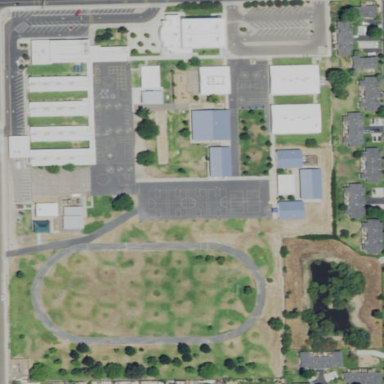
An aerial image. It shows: School.